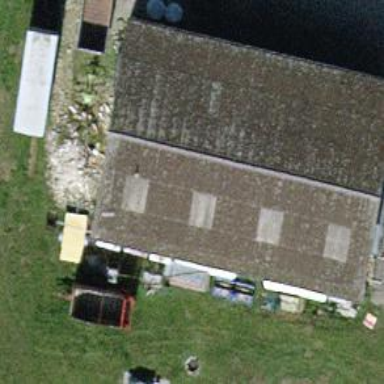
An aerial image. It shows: Farmyard area.